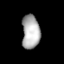
Tissue: lung
Cell type: Epithelial cells
Senescence score: 0.2328
Nuclear area (px): 596
Mean DAPI intensity: 173.836